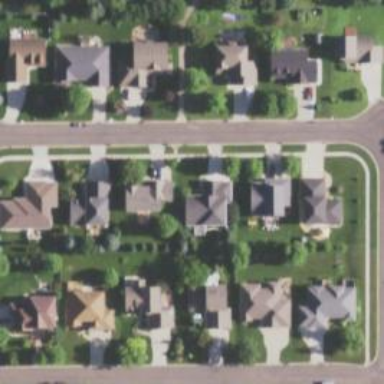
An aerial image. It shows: Residential road with sidewalk on the left side.